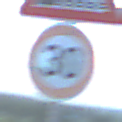
Verkehrszeichen: Geschwindigkeit30
Zusatzzeichen oben: Ufer
Umgebung: Outdoor, Nature
Tageszeit: SunriseSunset
Wetter: PartlyCloudy
Licht: Natural
Jahreszeit: NotSpecified
Kontrast: MediumContrast